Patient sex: F
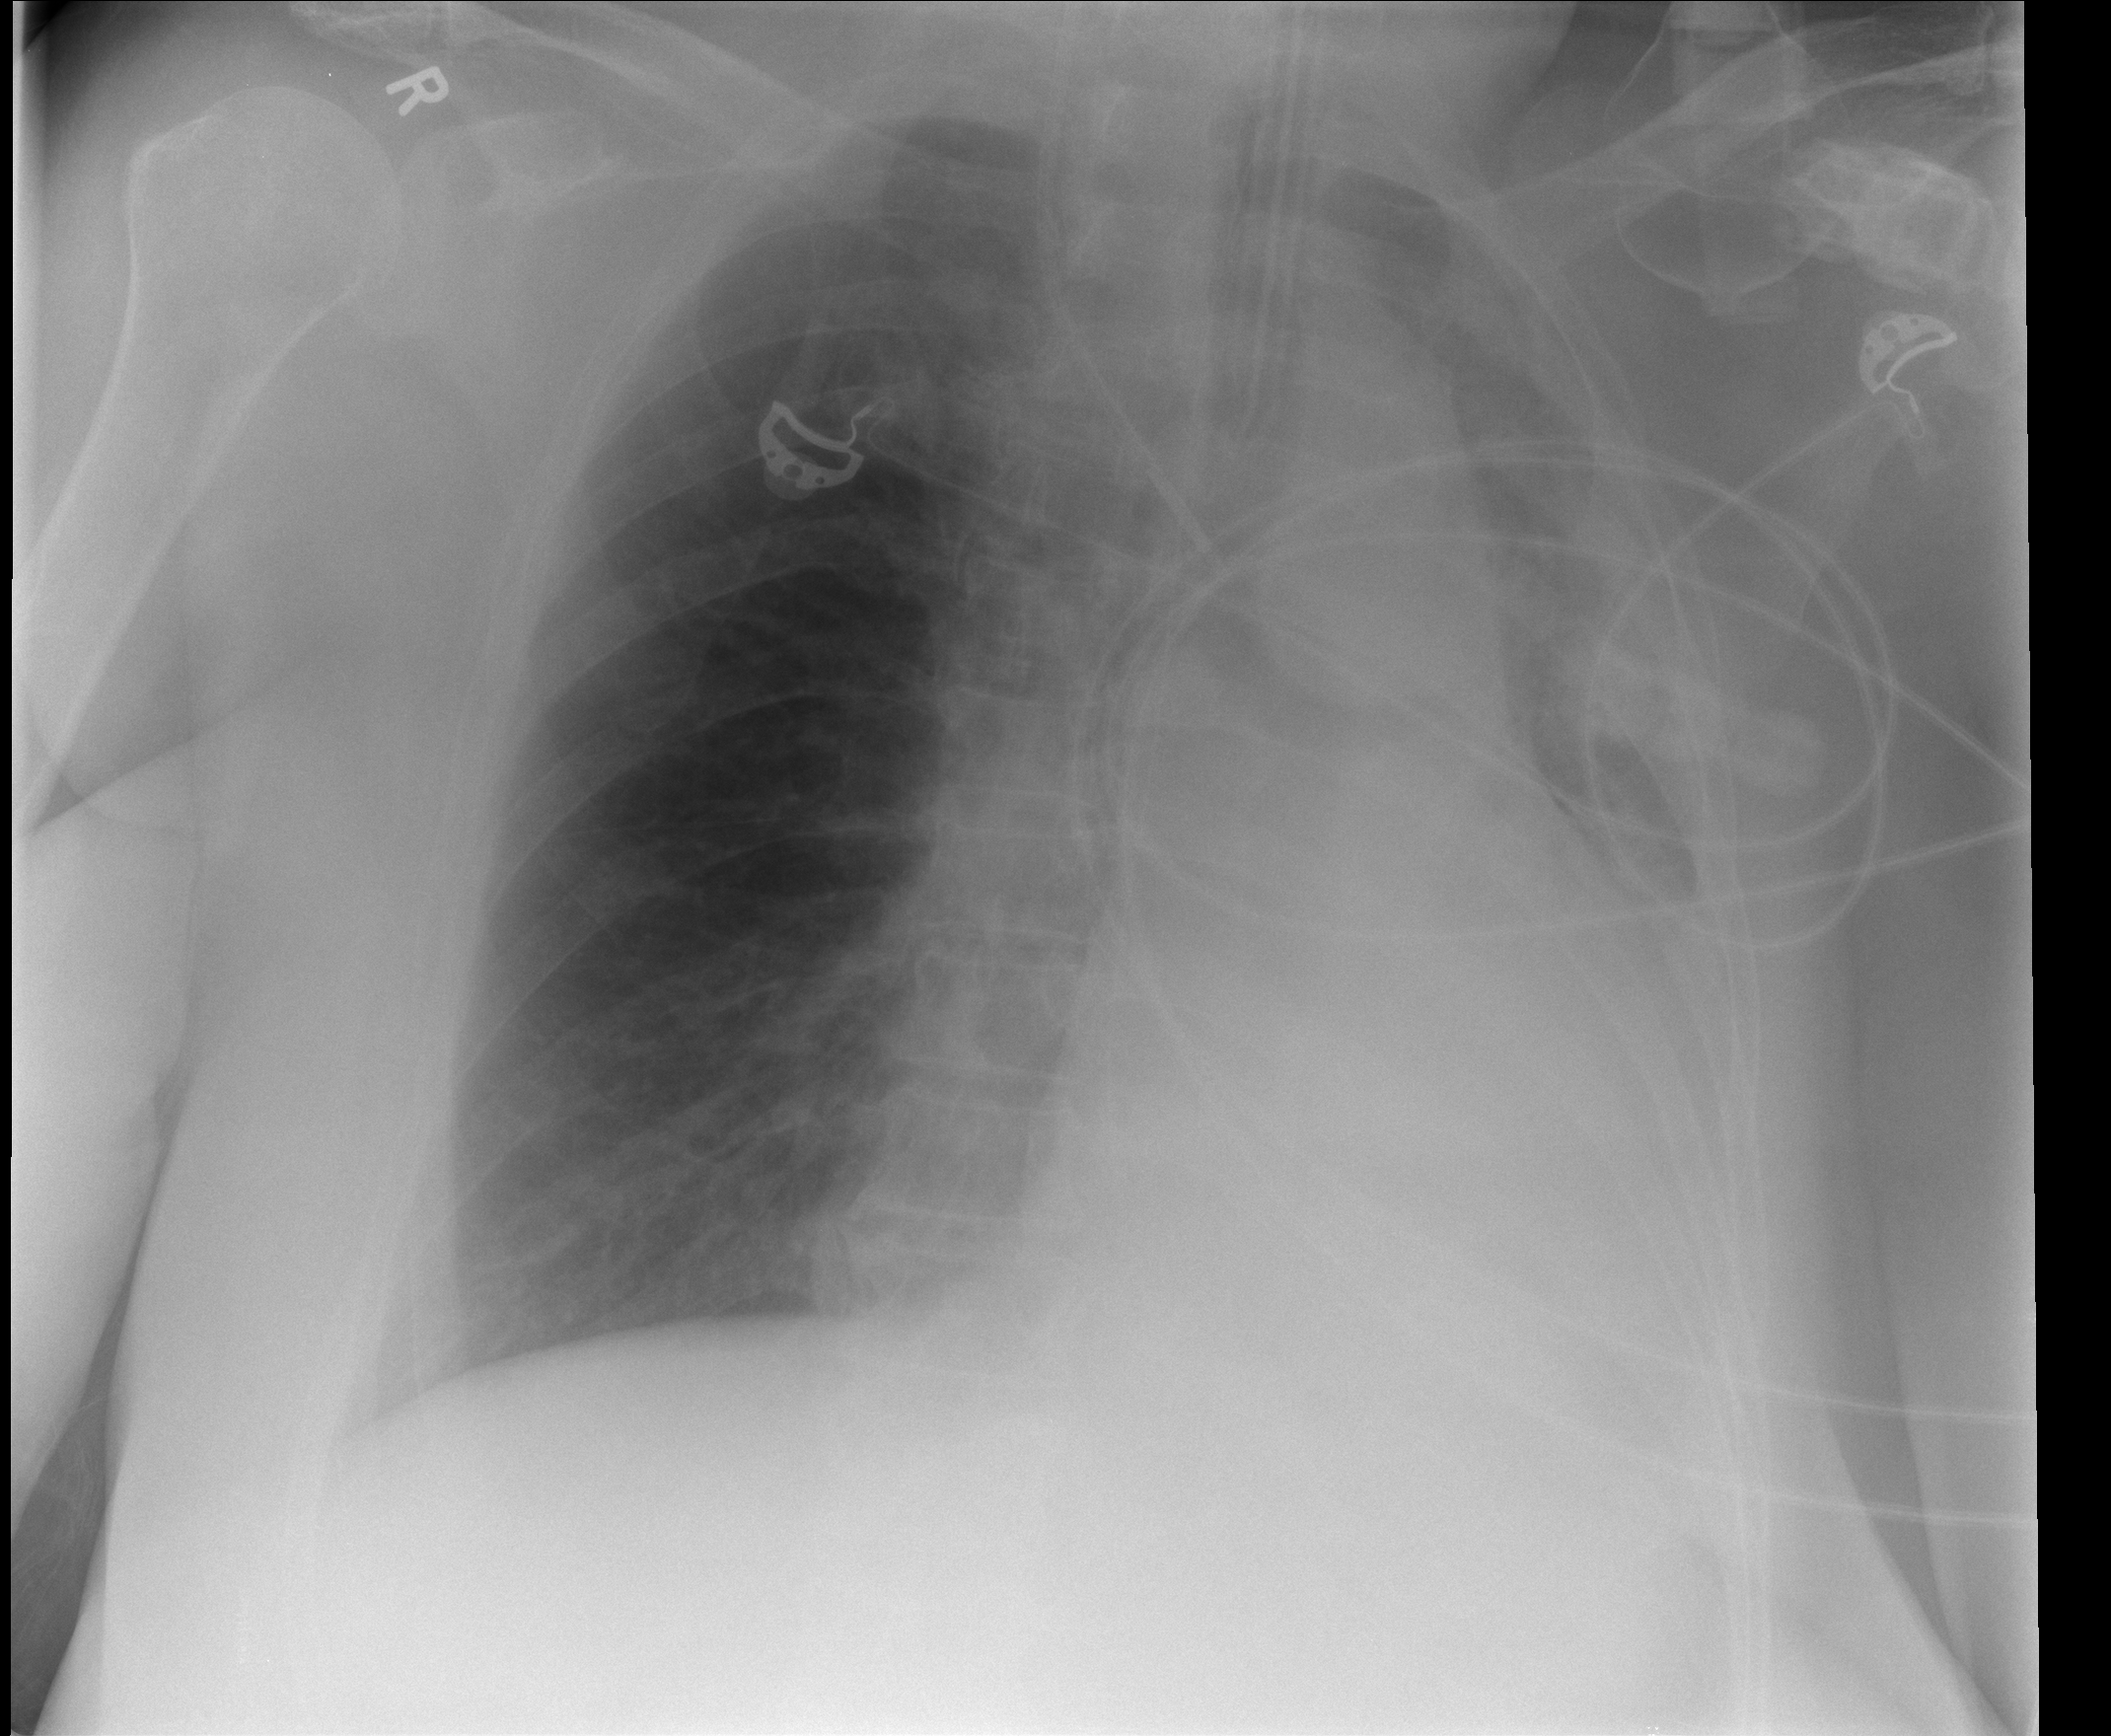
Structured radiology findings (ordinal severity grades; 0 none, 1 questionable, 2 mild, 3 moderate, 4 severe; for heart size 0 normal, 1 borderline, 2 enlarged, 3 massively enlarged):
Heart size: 0
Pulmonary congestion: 0
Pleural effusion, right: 0
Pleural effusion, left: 1
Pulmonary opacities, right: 0
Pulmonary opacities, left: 0
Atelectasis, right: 0
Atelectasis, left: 1